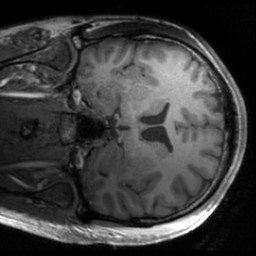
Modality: T1w
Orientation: coronal
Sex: male